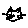
Label: cat